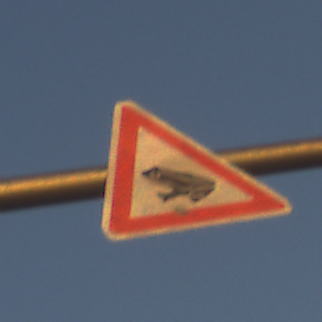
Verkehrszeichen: AmphibienwanderungRechts
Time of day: SunriseSunset
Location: Outdoor (Nature)
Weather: Clear
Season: NotSpecified
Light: Natural